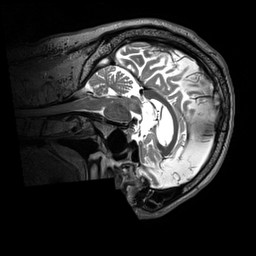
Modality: T2w
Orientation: sagittal
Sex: male
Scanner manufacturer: siemens
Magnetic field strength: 3 T
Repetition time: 3.2 s
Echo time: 0.409 s